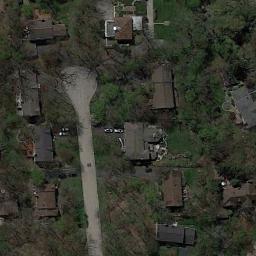
Label: residential